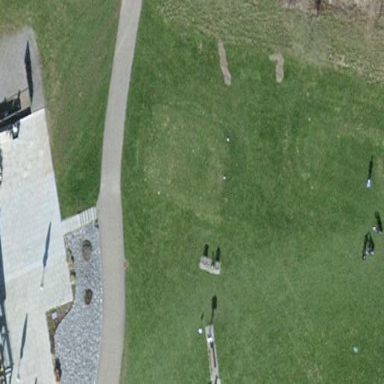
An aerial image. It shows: Grassy area designated as golf tee.